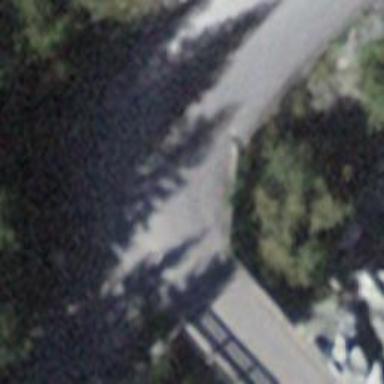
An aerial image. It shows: Asphalt service road that crosses bridge.